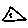
Label: triangle